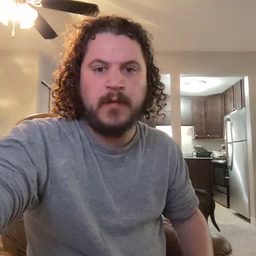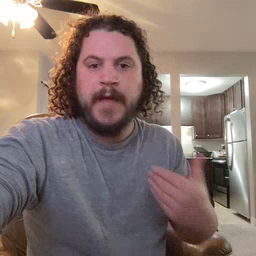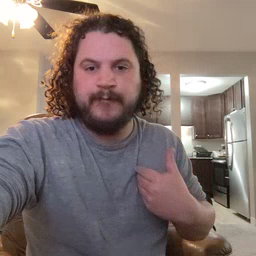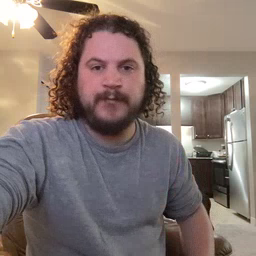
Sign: have